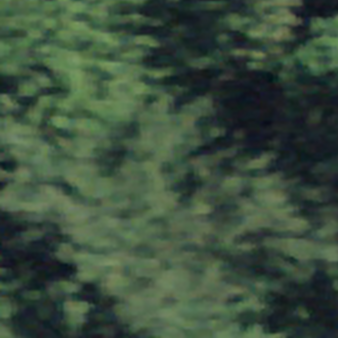
Label: other